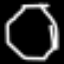
Label: octagon